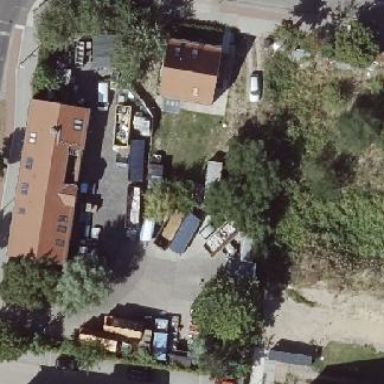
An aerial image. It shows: Commercial area with recycling center.